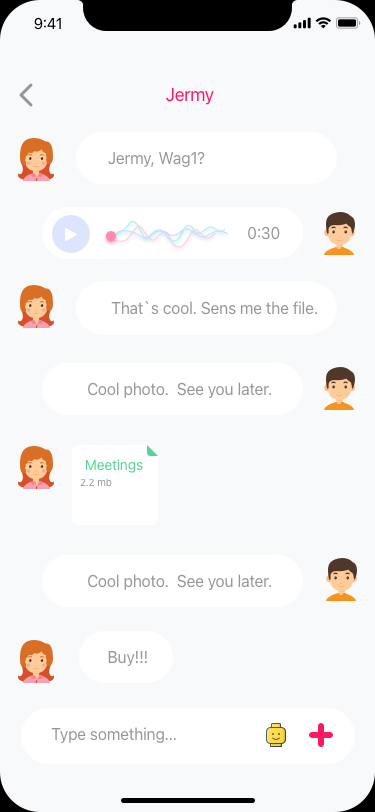
Text in this UI design:
Buy!!!
That`s cool. Sens me the file.
Jermy, Wag1?
Cool photo.  See you later.
Cool photo.  See you later.
0:30
Jermy
Type something…